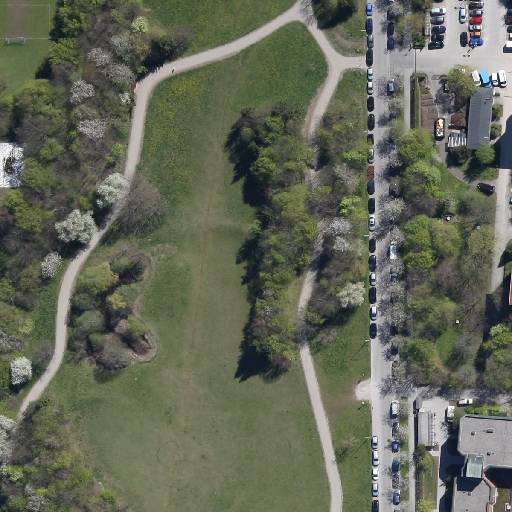
Referring expression: vehicle in the parking area